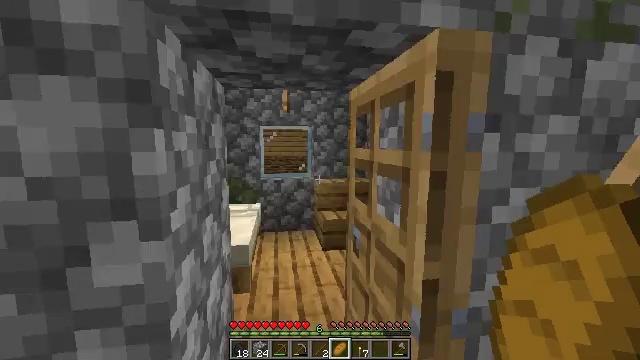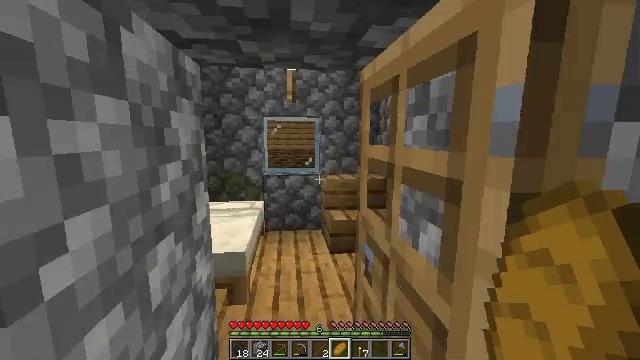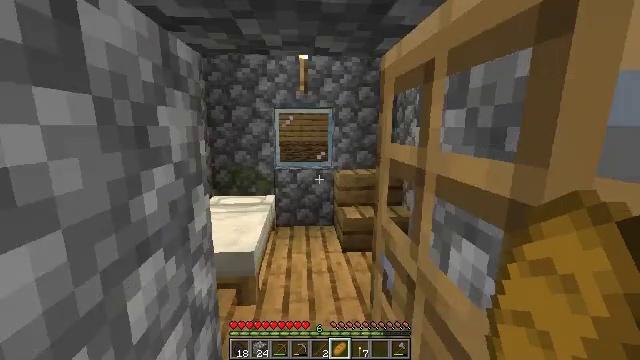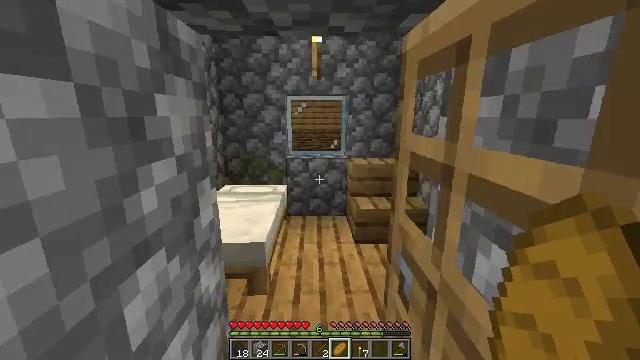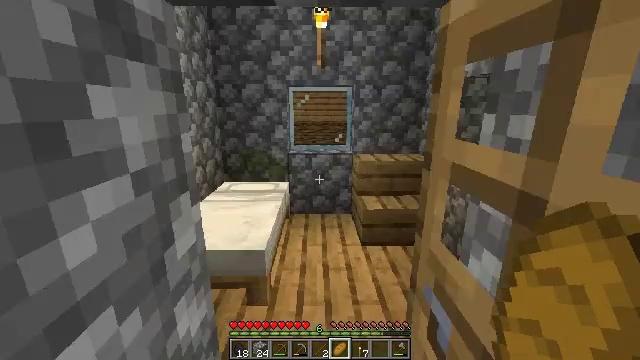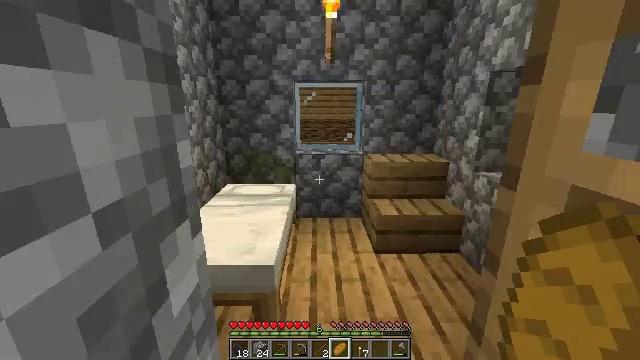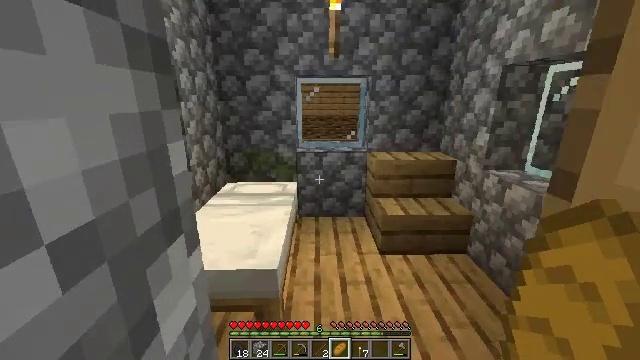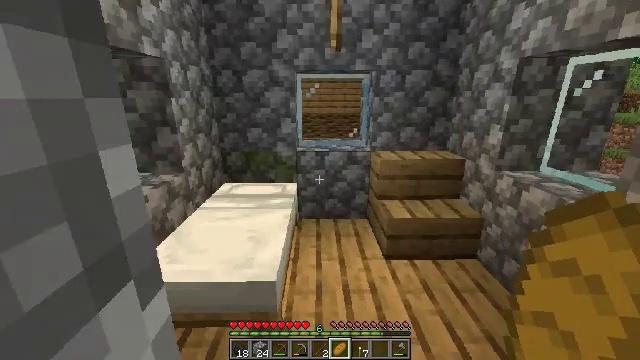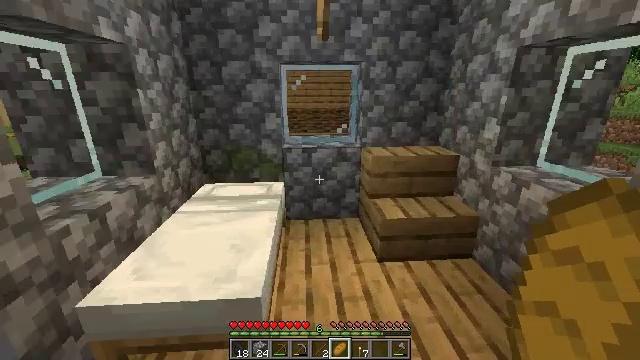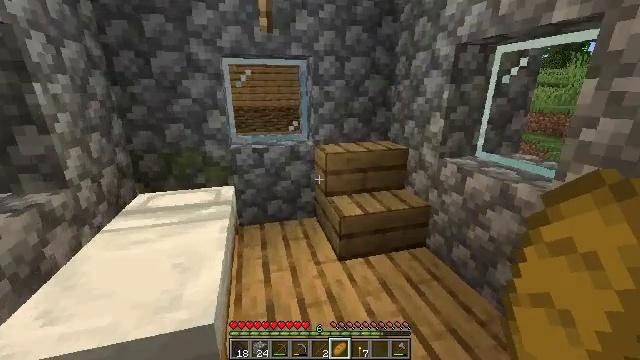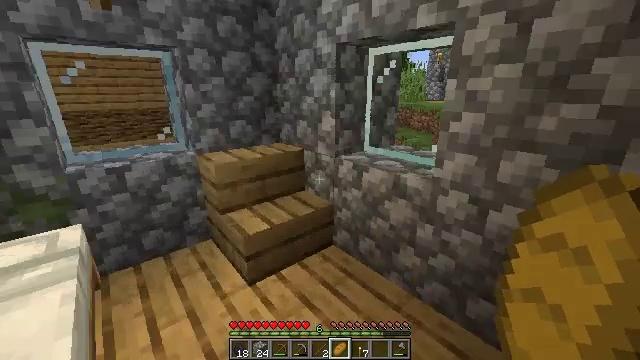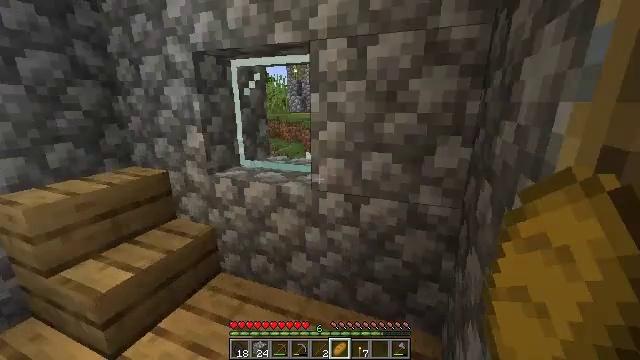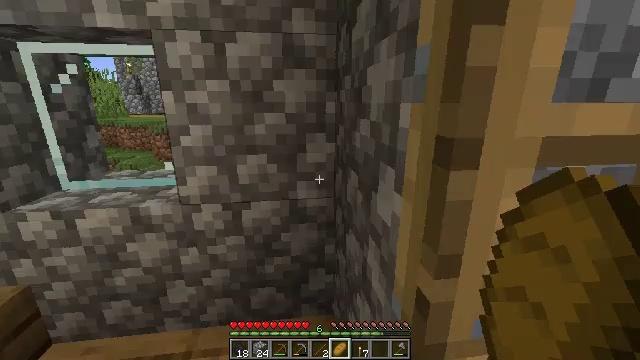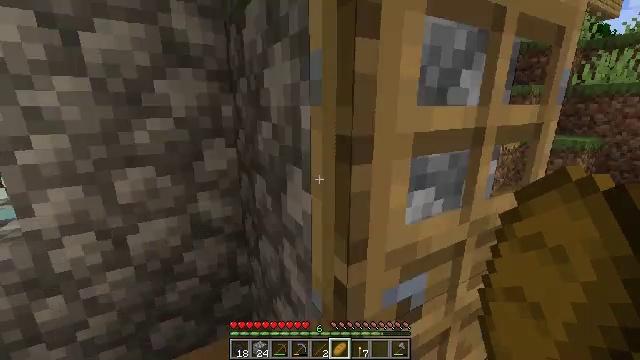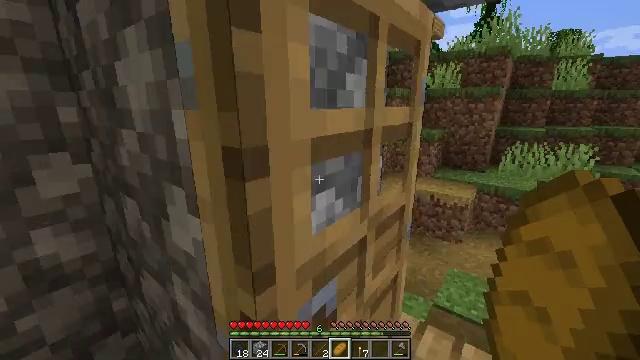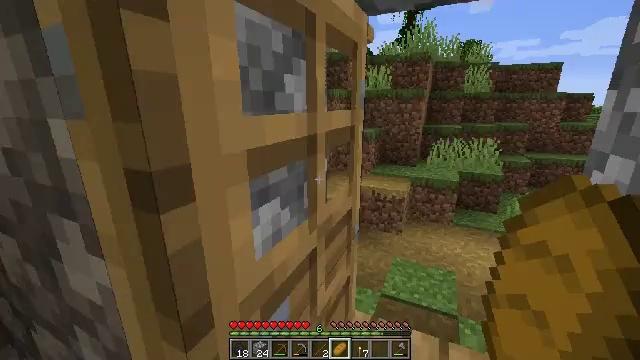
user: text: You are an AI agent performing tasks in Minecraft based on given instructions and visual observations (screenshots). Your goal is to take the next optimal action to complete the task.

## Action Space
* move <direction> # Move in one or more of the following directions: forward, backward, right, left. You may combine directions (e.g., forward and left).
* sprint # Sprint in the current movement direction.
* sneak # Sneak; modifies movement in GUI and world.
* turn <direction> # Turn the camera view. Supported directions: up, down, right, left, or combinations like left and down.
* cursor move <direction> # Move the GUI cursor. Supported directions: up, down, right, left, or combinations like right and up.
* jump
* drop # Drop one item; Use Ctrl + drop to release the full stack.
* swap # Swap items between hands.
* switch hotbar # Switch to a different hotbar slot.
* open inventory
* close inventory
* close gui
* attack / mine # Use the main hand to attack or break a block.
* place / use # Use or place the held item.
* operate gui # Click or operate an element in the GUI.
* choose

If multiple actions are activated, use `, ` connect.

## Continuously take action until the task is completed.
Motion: motion action
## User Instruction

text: Break the brewing stand to collect it.
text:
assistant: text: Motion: move forward, turn left and down
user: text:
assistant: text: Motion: move forward, turn left and down
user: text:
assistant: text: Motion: move forward, turn left and down
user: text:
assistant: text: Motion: move forward and move left, turn down
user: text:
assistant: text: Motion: move forward and move left
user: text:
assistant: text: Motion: move forward and move left
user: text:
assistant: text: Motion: move forward and move left
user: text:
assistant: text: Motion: move forward, turn right and down
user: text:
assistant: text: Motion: move forward, turn right
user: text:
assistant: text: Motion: turn right
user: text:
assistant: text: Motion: turn right and up
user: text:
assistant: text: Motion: turn right
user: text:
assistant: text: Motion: turn right
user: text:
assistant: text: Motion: move forward, turn right
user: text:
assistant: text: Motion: move forward, turn right
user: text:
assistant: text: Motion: move forward, turn right
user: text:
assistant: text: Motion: turn right
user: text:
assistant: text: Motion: move forward
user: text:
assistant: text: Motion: move forward
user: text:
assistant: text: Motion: move forward
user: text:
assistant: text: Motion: move forward
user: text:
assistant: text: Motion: move forward
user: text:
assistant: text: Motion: move forward
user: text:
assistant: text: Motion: move forward
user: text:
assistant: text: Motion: move forward
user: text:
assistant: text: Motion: move forward, turn left and up
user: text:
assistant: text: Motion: move forward, turn left and up
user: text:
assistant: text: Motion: move forward, turn left and up
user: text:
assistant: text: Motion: move forward, turn left and up
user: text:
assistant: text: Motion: move forward, turn left and up